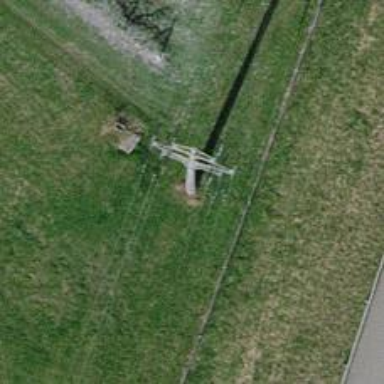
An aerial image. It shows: Concrete power pole.